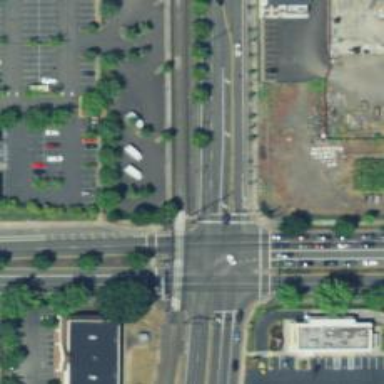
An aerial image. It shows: Secondary road with sidewalk on the left.